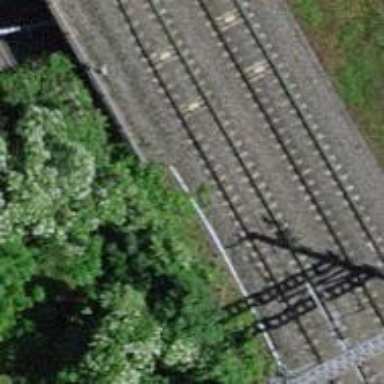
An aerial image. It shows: Single-track railway bridge with contact lines for electrification.